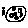
Label: moon